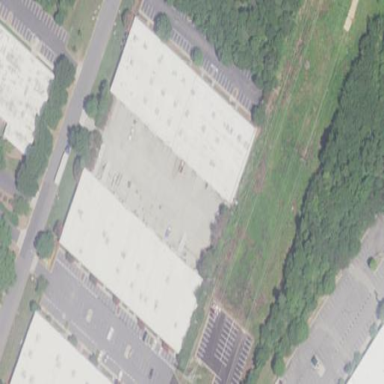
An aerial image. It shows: Warehouse building.